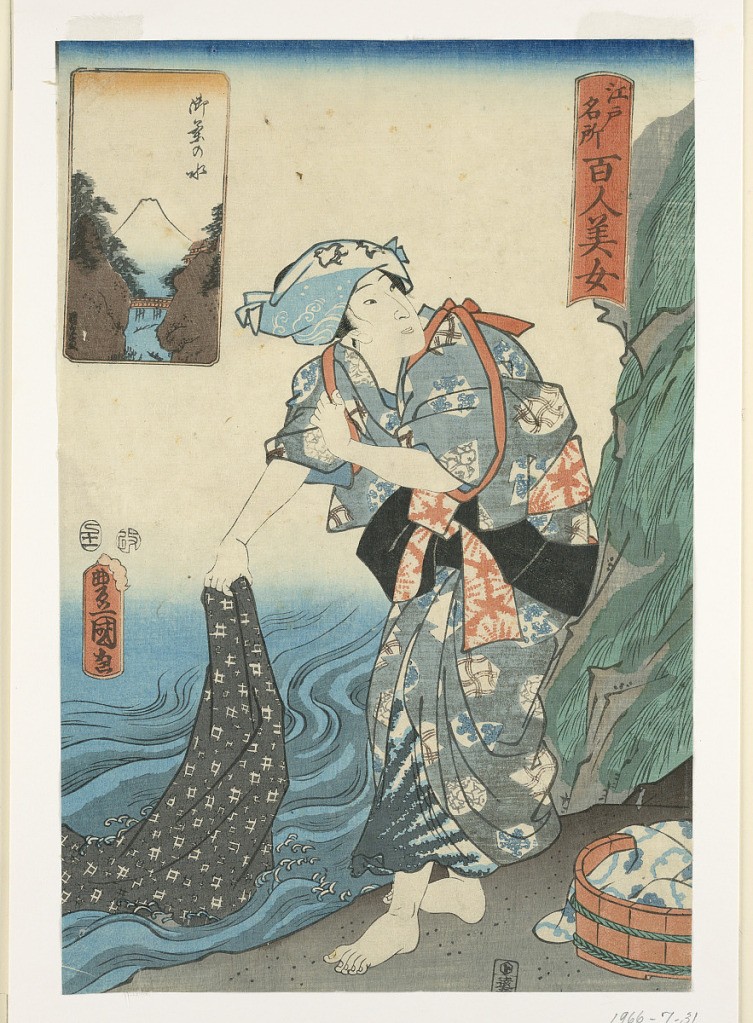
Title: Woman washing fabric in a stream
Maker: Utagawa Kunisada, Japanese, 1786 – 1864
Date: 1857
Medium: Woodblock print in colored ink on paper
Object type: Print
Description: This artisan, decorated in various designs, is rinsing a textile in the water. While her garments are mainly designed using shibori and bingata techniques, katazome was implemented to create the abstract checkered print. Behind her is another fabric that contains two tones of indigo blue. A cartoon in the top left shows a clear image of the grand Mount Fuji.